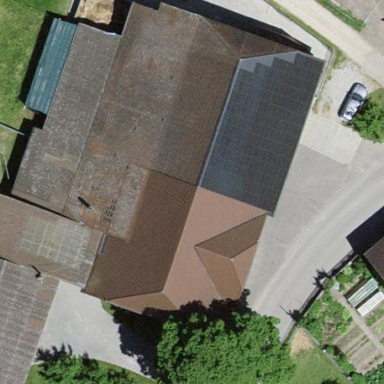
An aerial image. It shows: Farm building.